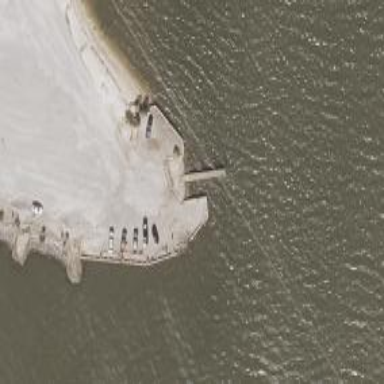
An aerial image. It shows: Slipway on service road for leisure land activities.